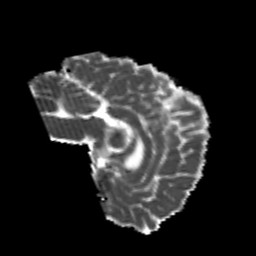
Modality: MD
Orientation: sagittal
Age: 22
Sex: male
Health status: healthy
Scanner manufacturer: philips
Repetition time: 7.391 s
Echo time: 0.08599 s